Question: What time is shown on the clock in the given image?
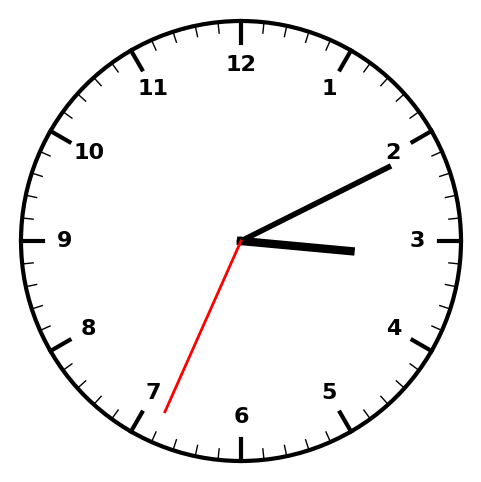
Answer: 03:10:34